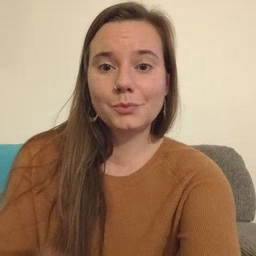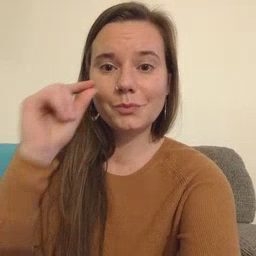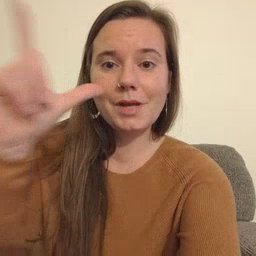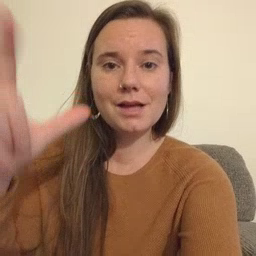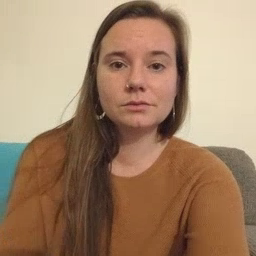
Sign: wake